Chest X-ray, PA view. Patient: 82 years old, sex M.
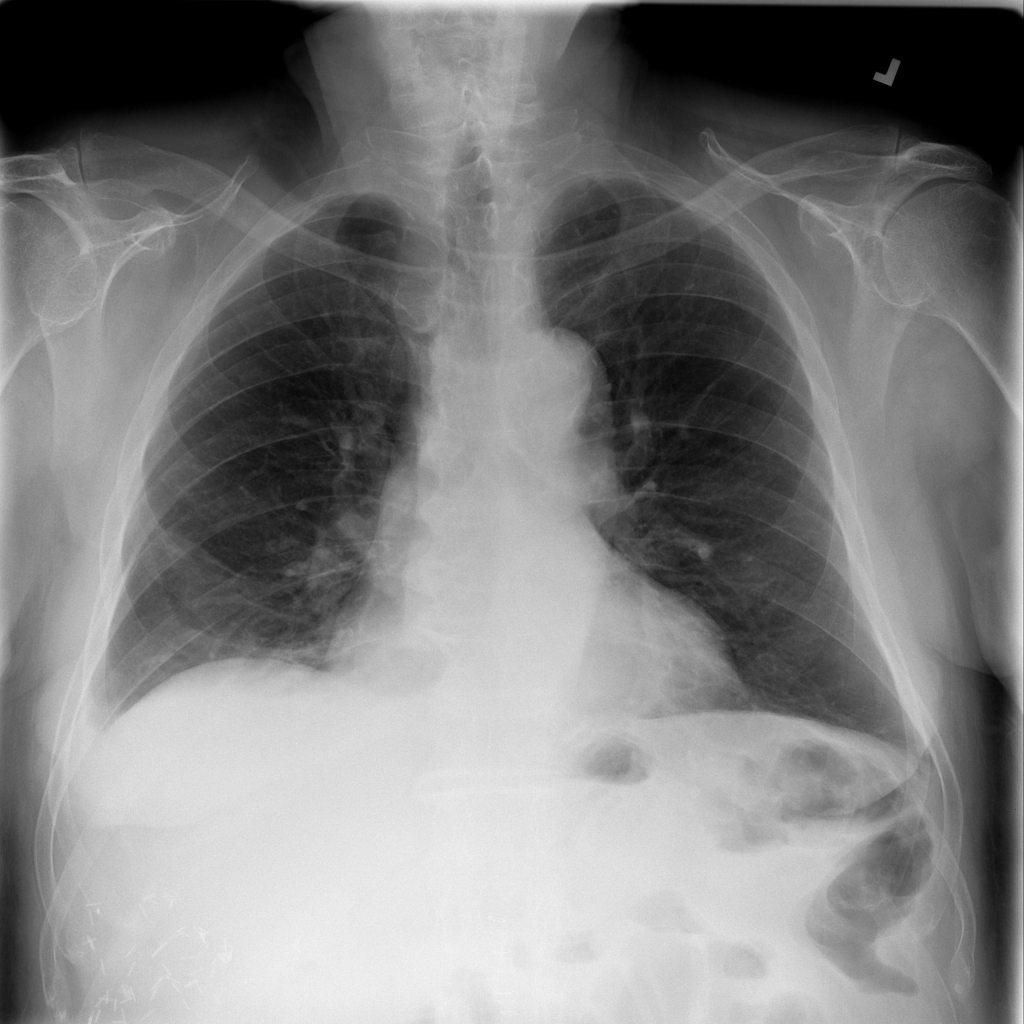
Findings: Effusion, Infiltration